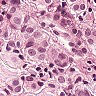
Metastatic tissue present: yes